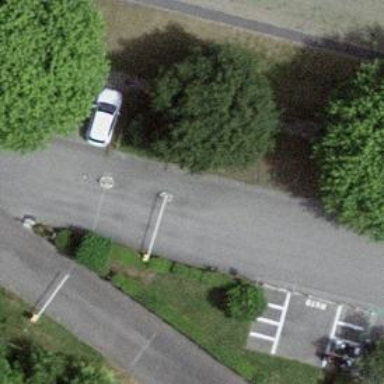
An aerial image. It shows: Lift gate barrier.